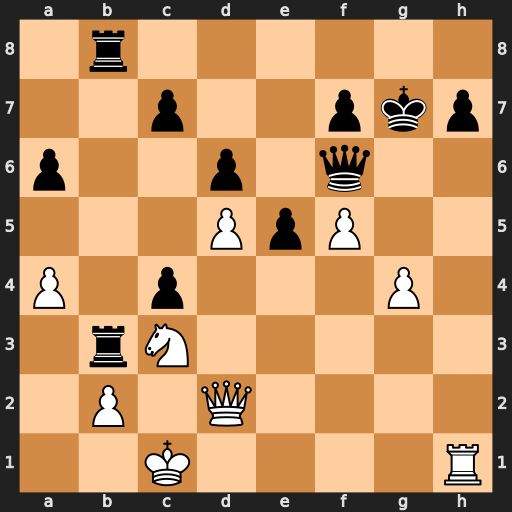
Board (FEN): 1r6/2p2pkp/p2p1q2/3PpP2/P1p3P1/1rN5/1P1Q4/2K4R
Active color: w
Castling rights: -
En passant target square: -
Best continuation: Ne4 c3 Qh2 cxb2+ Kb1 Ra3 Qxh7+